Field crop: maize
Growth stage: 2
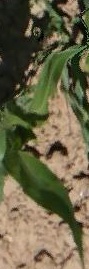
Species: maize